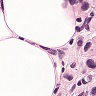
Metastatic tissue present: yes